Field crop: maize
Growth stage: 2
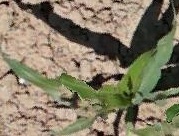
Species: maize